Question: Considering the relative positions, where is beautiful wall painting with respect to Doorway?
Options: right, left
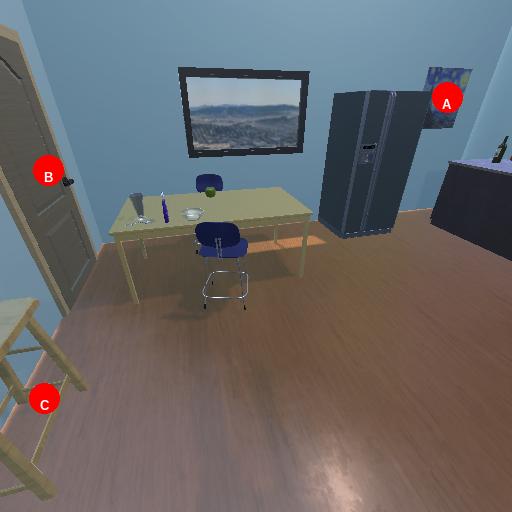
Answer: right